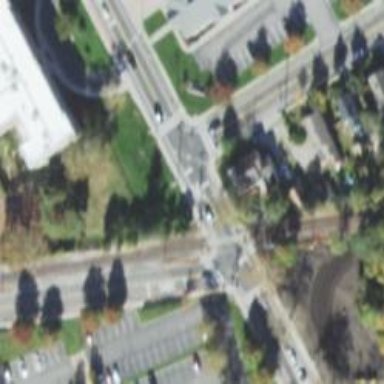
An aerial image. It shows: Railway crossing.